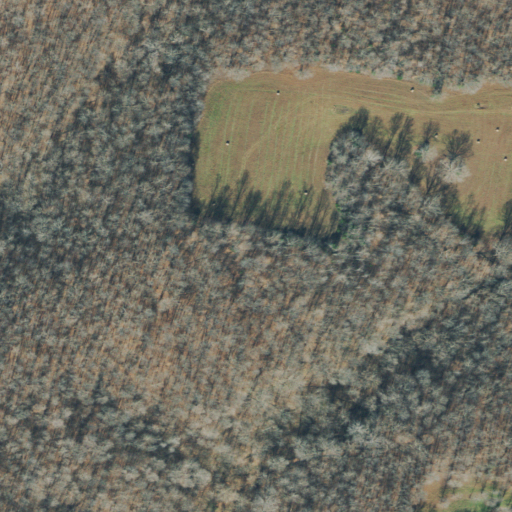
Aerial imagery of ridge(s) in Tennessee named Briar Ridge containing deciduous forest, pasture, and shrub